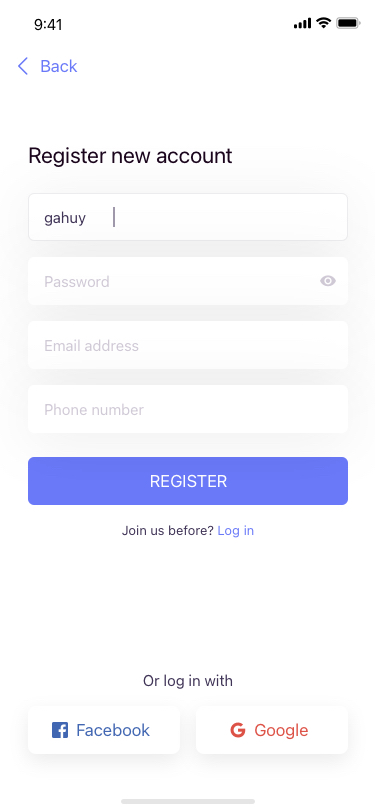
Text in this UI design:
Register new account
Join us before? Log in
Or log in with
Facebook
Google